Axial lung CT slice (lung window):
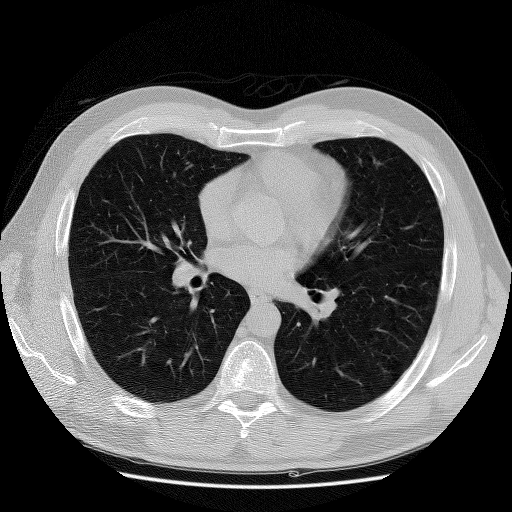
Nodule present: no